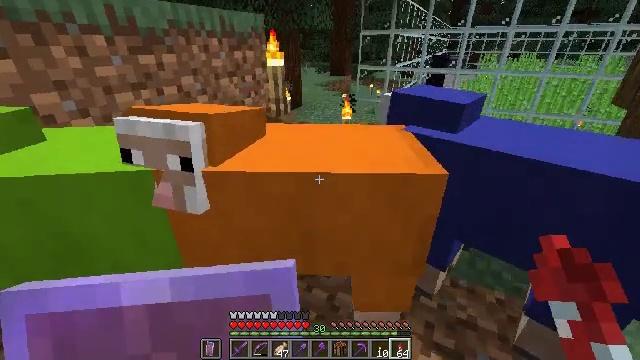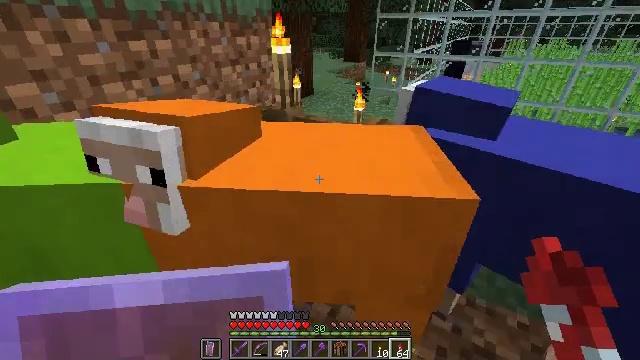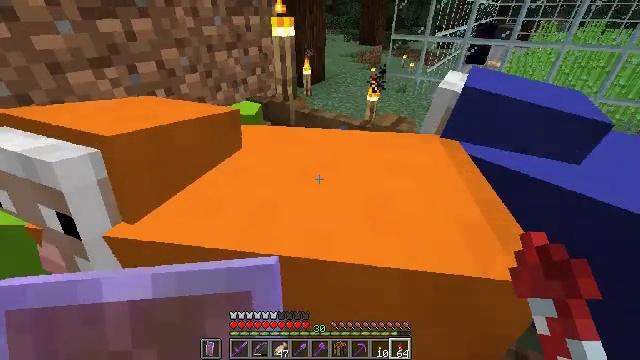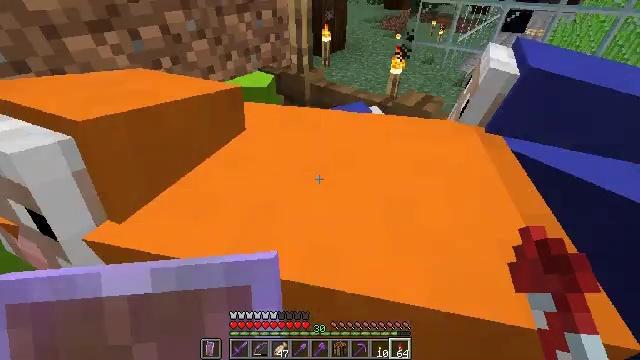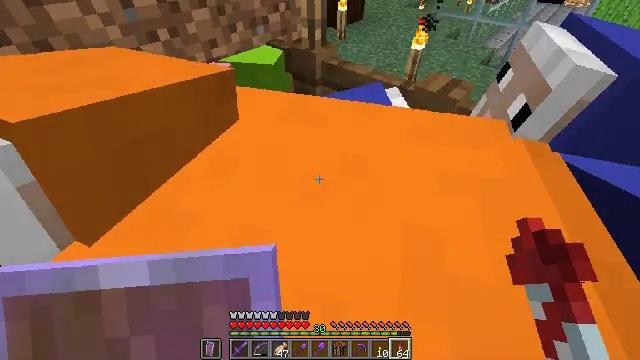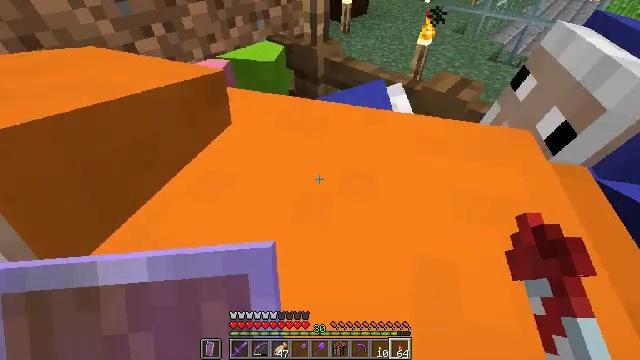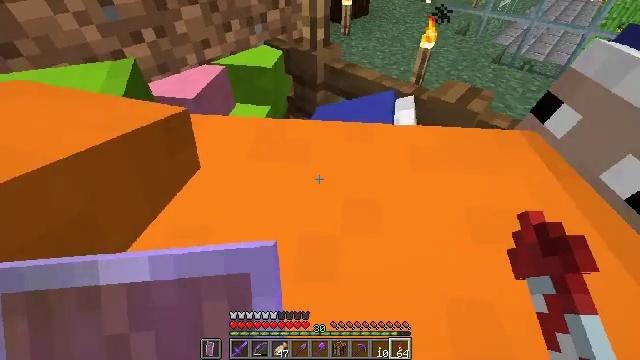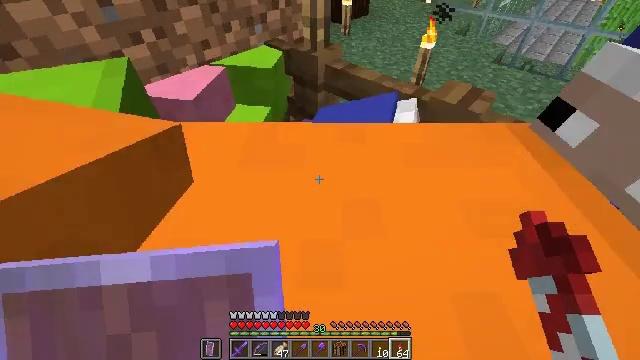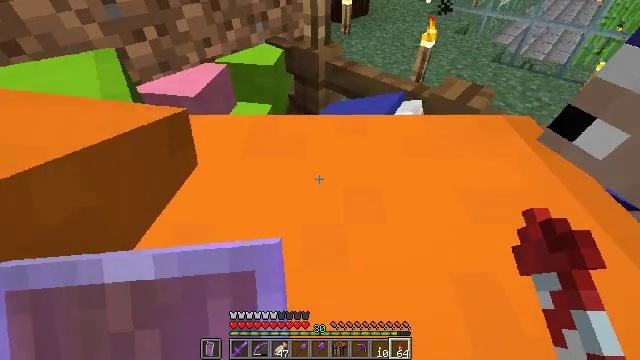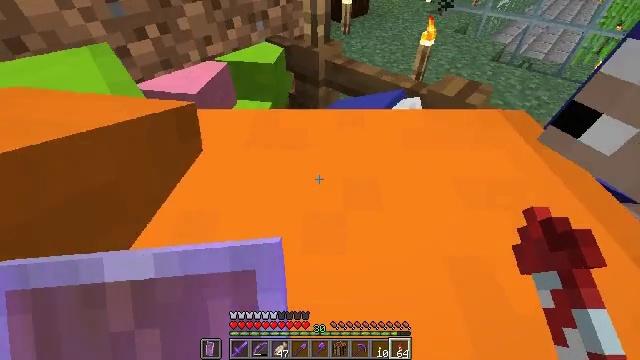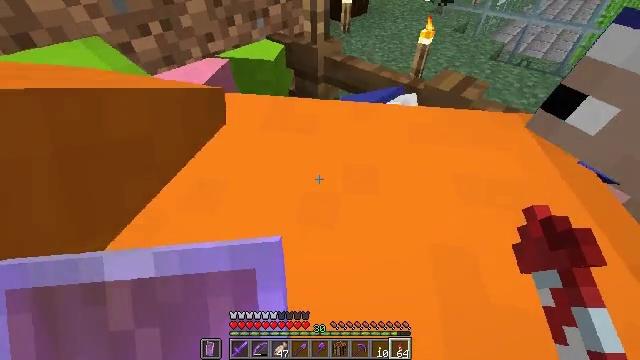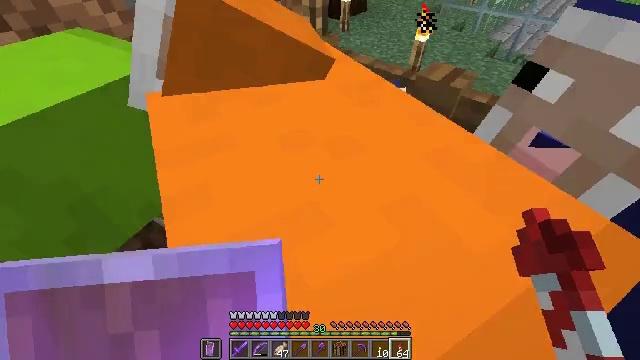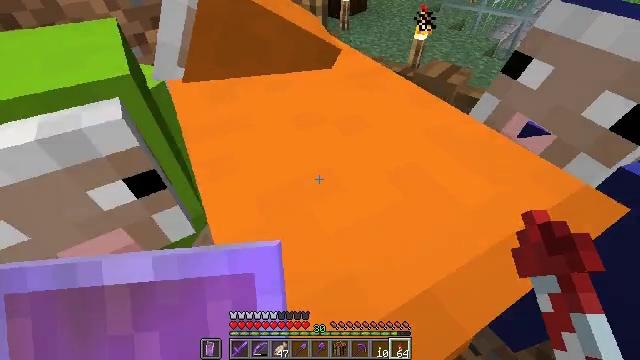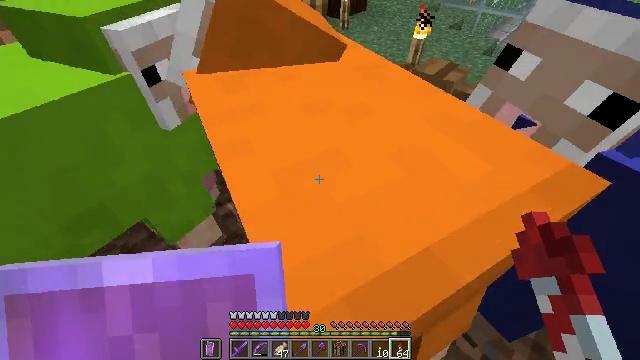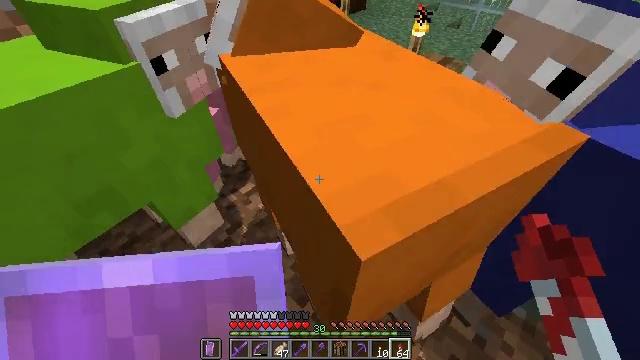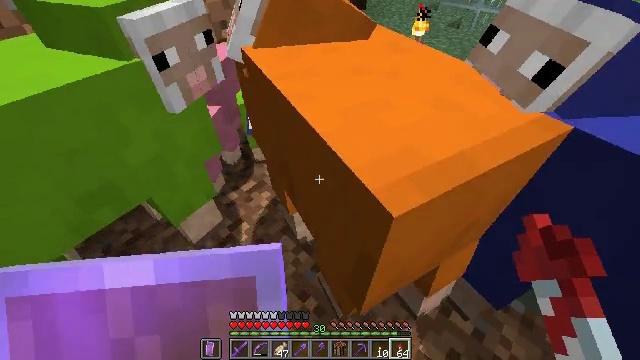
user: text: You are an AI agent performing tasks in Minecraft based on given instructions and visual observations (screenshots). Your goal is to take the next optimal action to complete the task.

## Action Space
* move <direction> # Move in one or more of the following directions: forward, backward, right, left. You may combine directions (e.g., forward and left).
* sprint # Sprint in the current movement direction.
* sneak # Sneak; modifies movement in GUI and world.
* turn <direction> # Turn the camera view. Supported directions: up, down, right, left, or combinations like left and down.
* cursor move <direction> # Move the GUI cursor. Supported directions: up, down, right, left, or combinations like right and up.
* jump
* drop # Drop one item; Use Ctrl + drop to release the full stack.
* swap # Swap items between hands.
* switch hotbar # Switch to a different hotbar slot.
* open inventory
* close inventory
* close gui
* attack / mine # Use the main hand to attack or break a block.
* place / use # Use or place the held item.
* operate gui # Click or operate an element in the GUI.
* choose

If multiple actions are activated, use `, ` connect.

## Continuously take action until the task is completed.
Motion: motion action
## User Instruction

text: Gather the sticky piston from a redstone contraption.
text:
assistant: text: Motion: move forward, turn left and down
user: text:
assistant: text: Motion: move forward, turn left and down
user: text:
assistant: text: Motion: move forward, turn left and down
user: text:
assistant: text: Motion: move forward, turn left and down
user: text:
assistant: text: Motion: move forward, turn down
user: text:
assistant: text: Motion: no_op
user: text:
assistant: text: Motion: no_op
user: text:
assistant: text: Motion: no_op
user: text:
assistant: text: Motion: no_op
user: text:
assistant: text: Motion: no_op
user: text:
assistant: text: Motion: no_op
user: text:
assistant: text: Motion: no_op
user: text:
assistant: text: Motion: no_op
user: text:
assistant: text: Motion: no_op
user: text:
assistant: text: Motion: move forward
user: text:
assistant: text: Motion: move forward
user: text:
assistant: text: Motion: move forward
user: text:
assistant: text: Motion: move forward
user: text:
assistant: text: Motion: move forward
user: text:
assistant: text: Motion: move forward
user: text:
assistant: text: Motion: move forward
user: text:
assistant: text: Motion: move forward
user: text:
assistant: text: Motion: move forward
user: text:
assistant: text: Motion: move forward
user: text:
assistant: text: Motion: move forward, turn left and down
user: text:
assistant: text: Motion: turn left and down
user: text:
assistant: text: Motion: turn left and down
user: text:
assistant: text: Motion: turn left and down
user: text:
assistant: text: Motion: turn left and down
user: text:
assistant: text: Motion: no_op